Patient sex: M
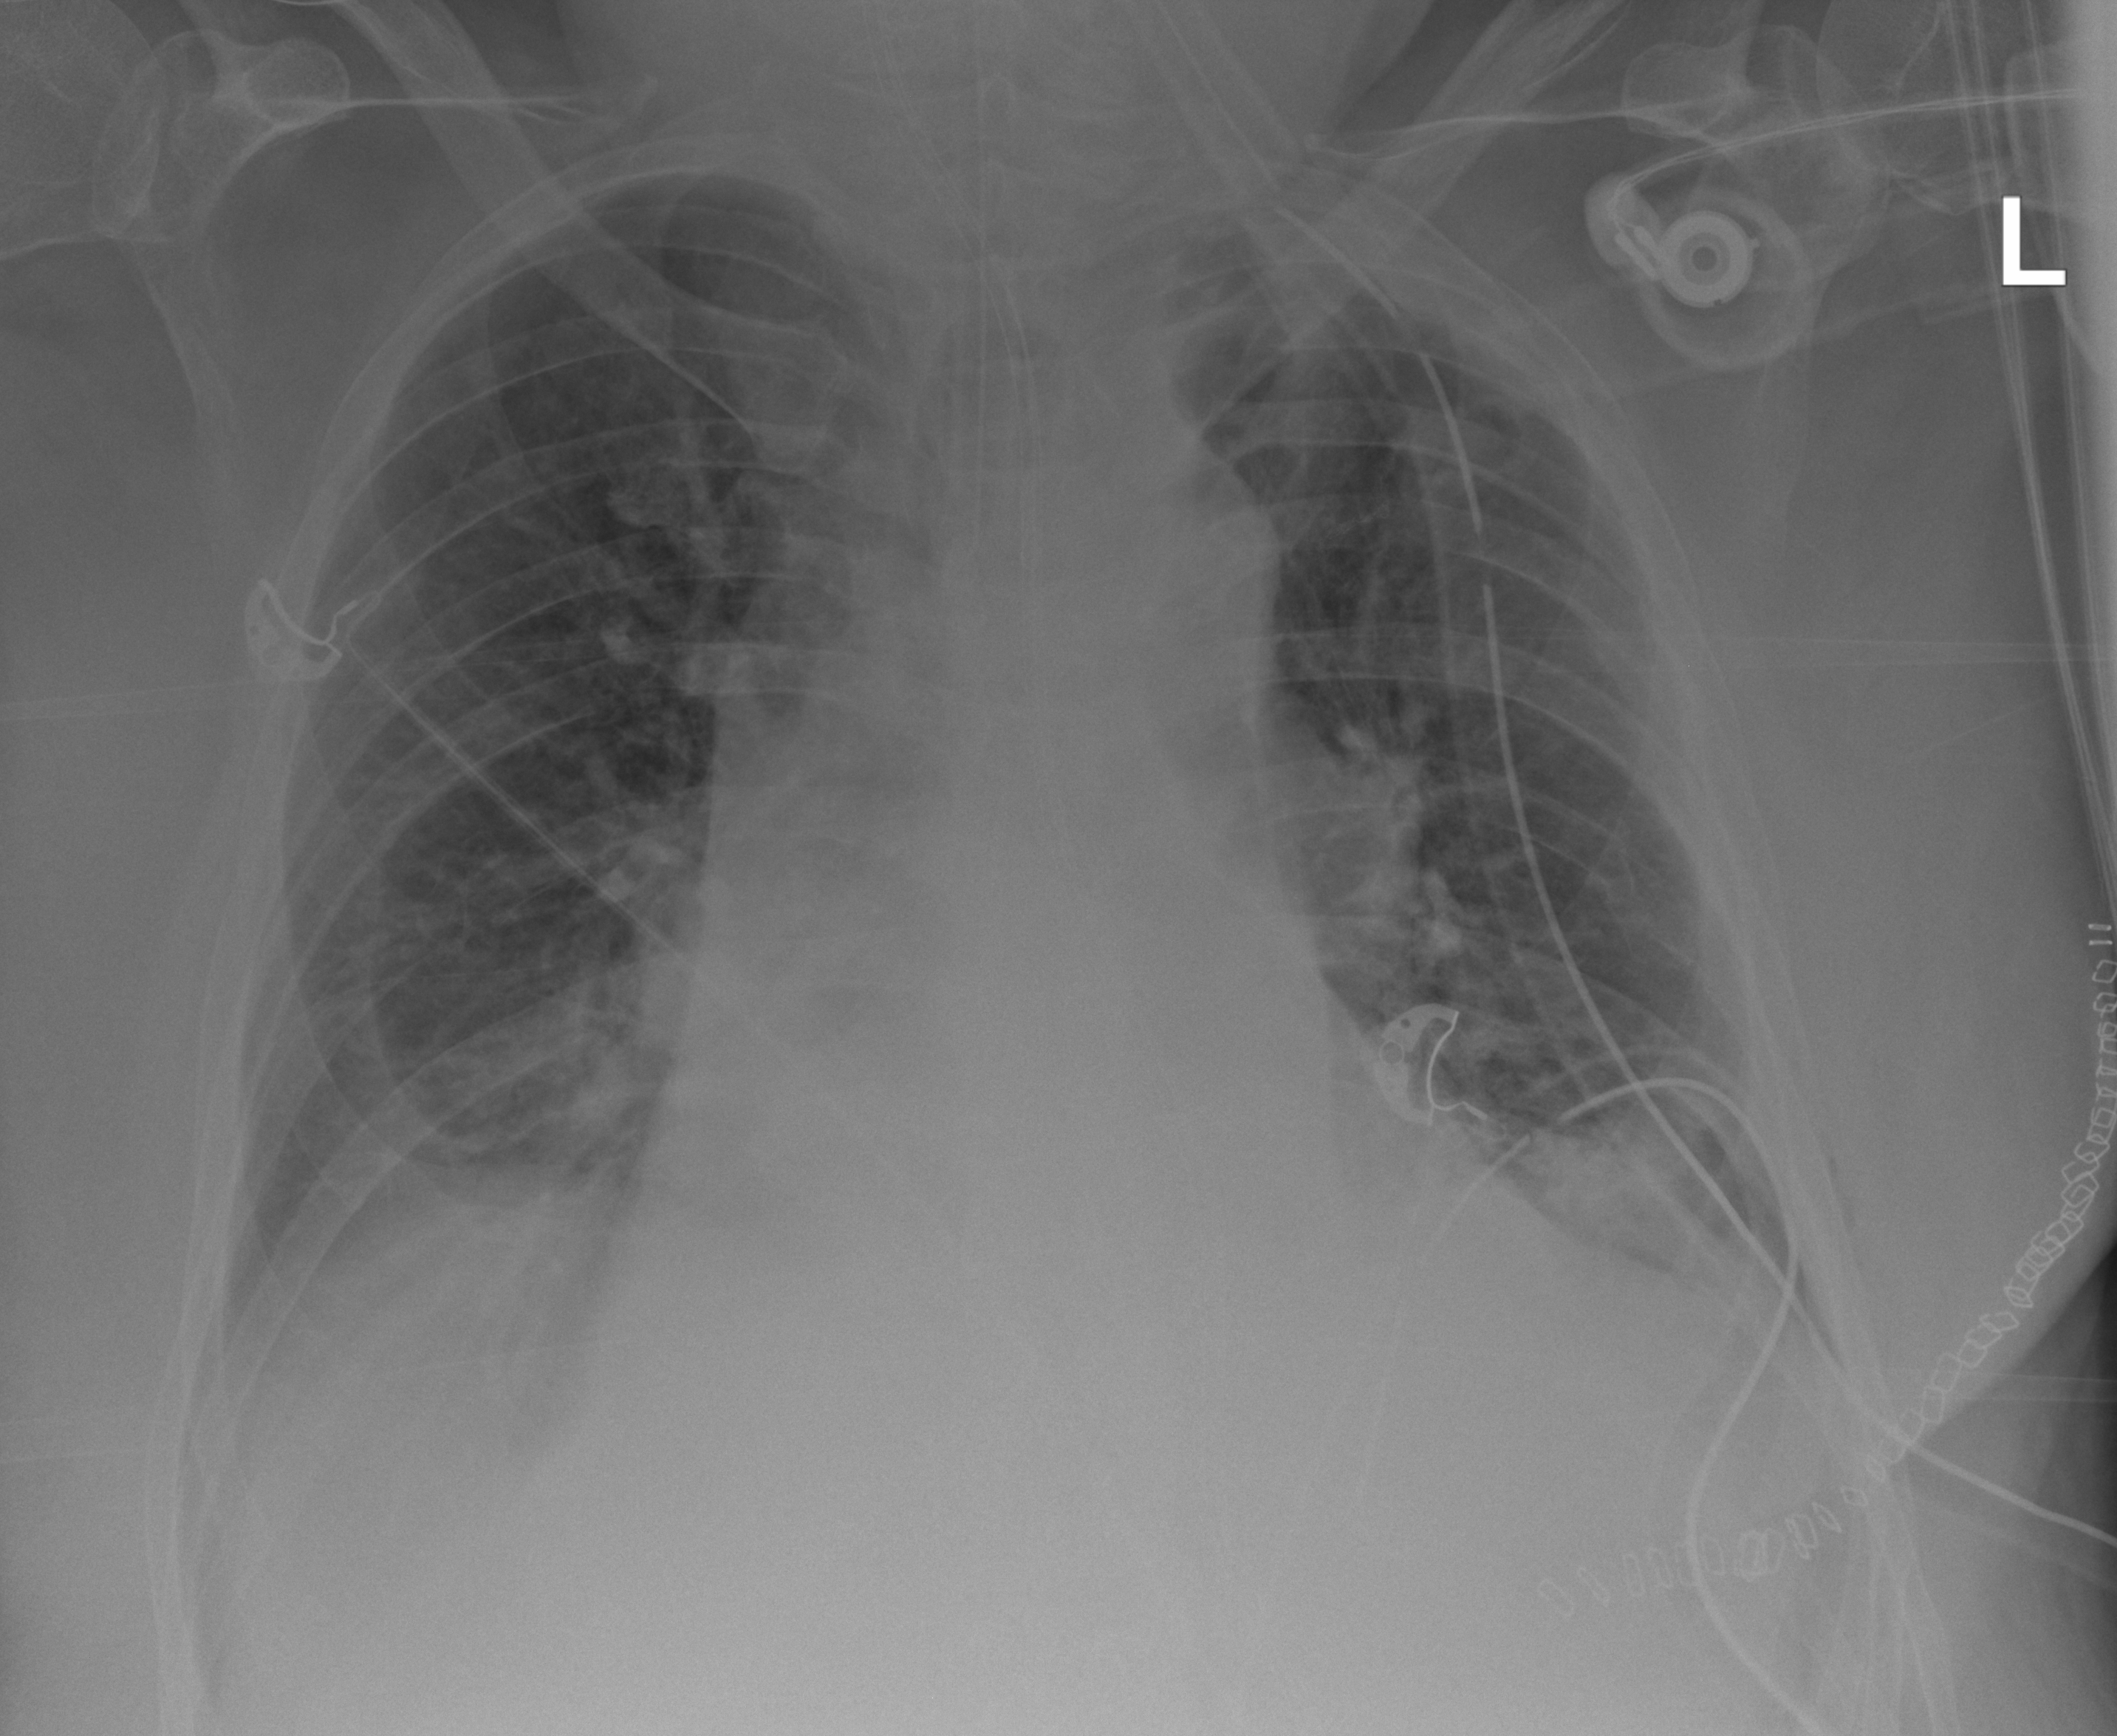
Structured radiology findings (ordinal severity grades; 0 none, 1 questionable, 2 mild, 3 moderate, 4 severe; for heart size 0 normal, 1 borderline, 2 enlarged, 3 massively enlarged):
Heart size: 1
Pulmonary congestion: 1
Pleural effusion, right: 1
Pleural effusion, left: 0
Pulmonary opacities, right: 0
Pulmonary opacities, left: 2
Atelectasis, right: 2
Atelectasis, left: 2